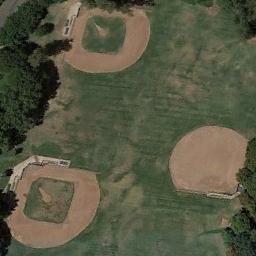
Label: baseball_diamond